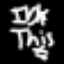
Label: octagon